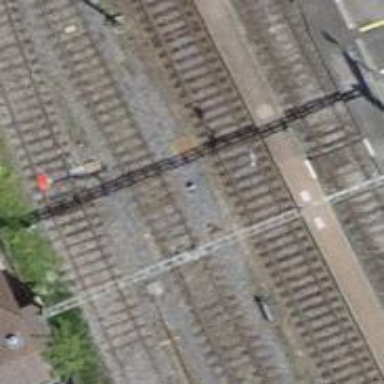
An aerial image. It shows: Railway switch.